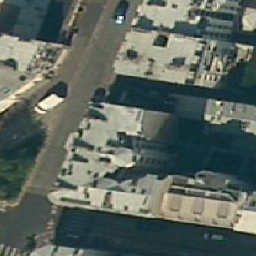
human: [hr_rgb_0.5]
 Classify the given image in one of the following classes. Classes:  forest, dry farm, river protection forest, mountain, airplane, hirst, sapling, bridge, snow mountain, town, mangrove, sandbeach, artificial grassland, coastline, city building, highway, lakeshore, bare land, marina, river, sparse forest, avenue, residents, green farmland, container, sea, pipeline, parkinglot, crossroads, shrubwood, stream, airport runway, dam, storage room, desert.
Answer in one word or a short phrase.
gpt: city building